Question: I have a pretty simple set up in mind, having a mainViewController that has a GLKViewController on top of it. The idea is having my GLKViewController in a box, that take sup 1/3 of the screen, on the mainViewController. This can be seen below:

That white box is my own custom GLKViewController with the follow code:
'''
//boxViewController.h
#import <UIKit/UIKit.h>
#import <GLKit/GLKit.h>
@interface boxViewController : GLKViewController
@end
'''
'''
//boxViewController.m
#import "boxViewController.m"
@interface boxViewController () { }
@property (strong, nonatomic) EAGLContext *context;
@end
@implementation boxViewController
-(void)viewDidLoad {
[super viewDidLoad];
self.context = [[EAGLContext alloc] initWithAPI:kEAGLRenderingAPIOpenGLES2];
if (!self.context) {
NSLog(@"Failed to create ES context");
}
GLKView *view = (GLKView *)self.view;
// view.context = self.context;
view.drawableDepthFormat = GLKViewDrawableDepthFormat24;
}
@end
'''
On my 'mainViewController' in the 'viewDidLoad' I simply call boxViewController like this:
'''
boxViewController* box = [[boxChartViewController alloc] init];
box.view.layer.frame = CGRectMake(10, 50, self.view.frame.size.width-20, self.view.frame.size.height/3);
[self.view addSubview:box.view];
'''
which works perfect.
Notice that in my boxViewController.m I had 'view.context = self.context' commented out. If you uncomment it, my application crashes without any error messaging (it breaks with a 'EXC_BAD_ACCESS' in the 'objc_msgSend' assembly code [line 8 to be specific]).
What am I doing incorrectly that when I set the context the application crashes? From all the tutorials I noticed that they have the same set up, except not setting the controller on another controller. Though I don't understand why GLKViewController couldn't be framed on another controller, so I don't think that's the issue.
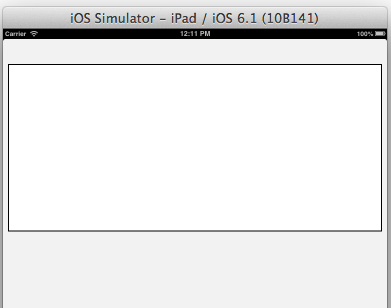
Answer: After a few hours of messing around I found that adding the viewController as a child works:
'''
#import "mainViewController.h"
@implementation mainViewController
- (void)viewDidLoad
{
[super viewDidLoad];
self.view.layer.backgroundColor = [UIColor colorWithRed:242.0f/255.0f green:242.0f/255.0f blue:242.0f/255.0f alpha:1.0].CGColor;
boxViewController* chart = [[boxViewController alloc] init];
chart.view.layer.frame = CGRectMake(10, 50, self.view.frame.size.width-20, self.view.frame.size.height/3);
chart.view.layer.borderColor = [UIColor blackColor].CGColor;
chart.view.layer.borderWidth = 2.0f;
[self addChildViewController:chart];
[self.view addSubview:chart.view];
}
'''